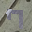
Label: 7